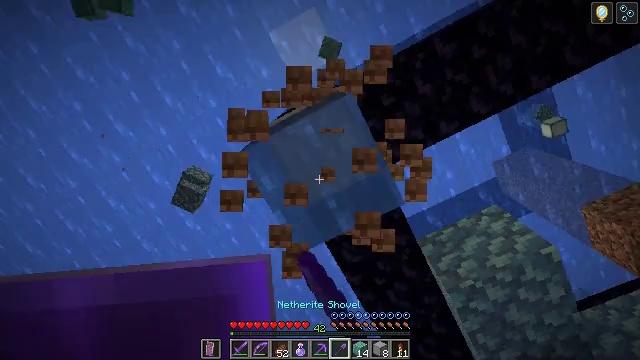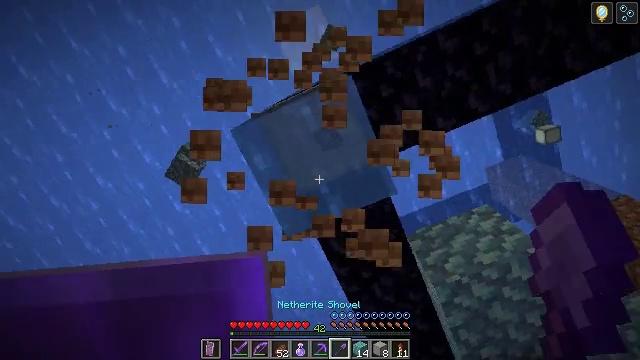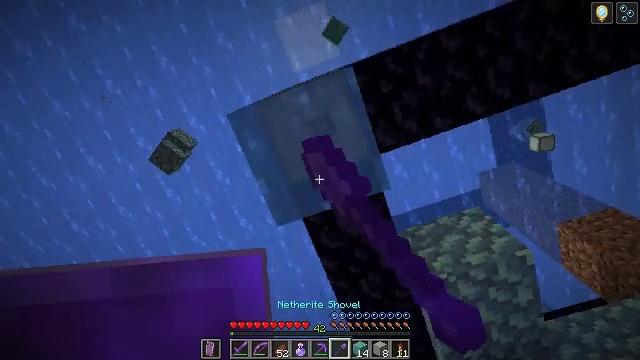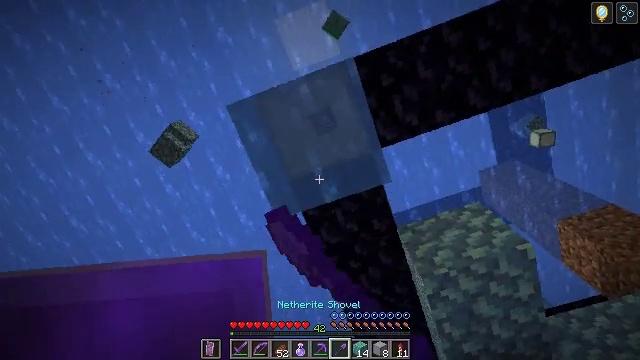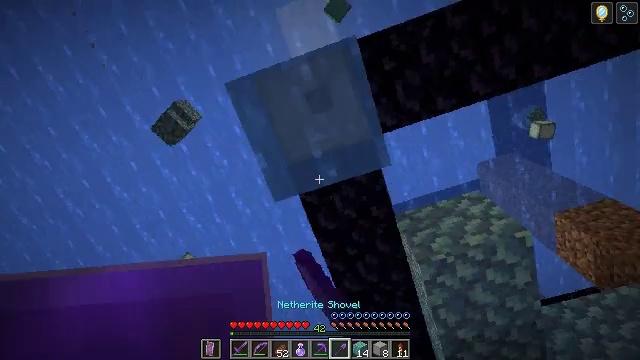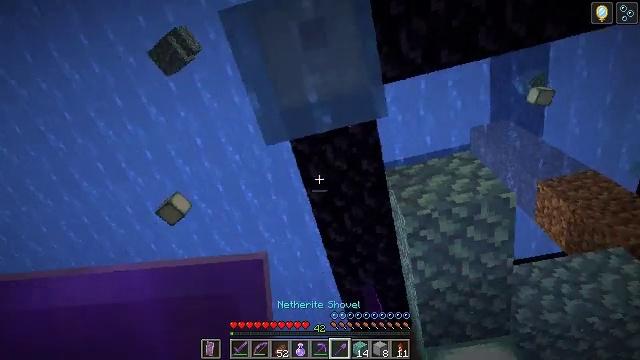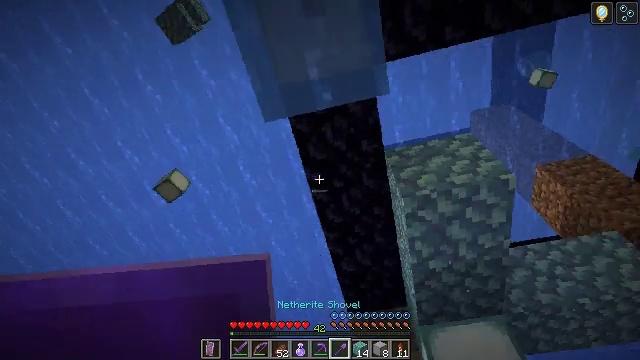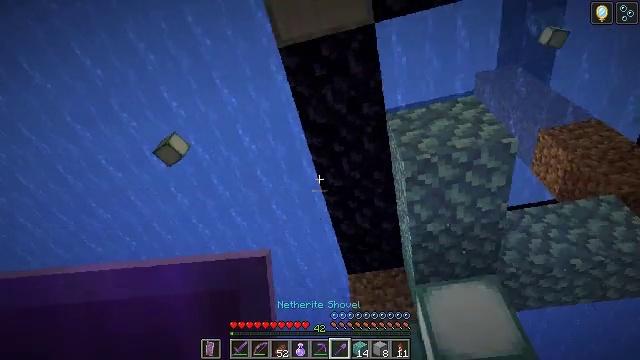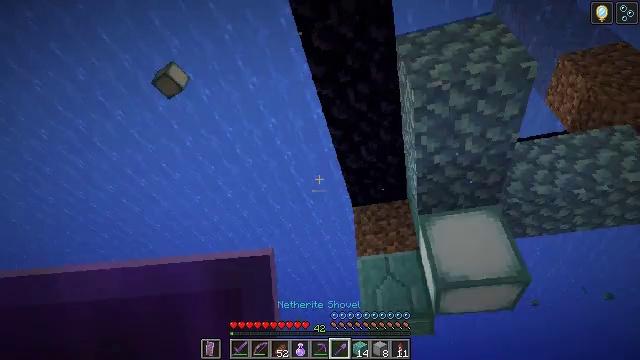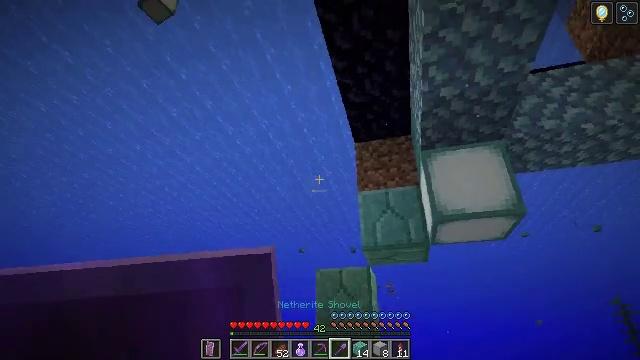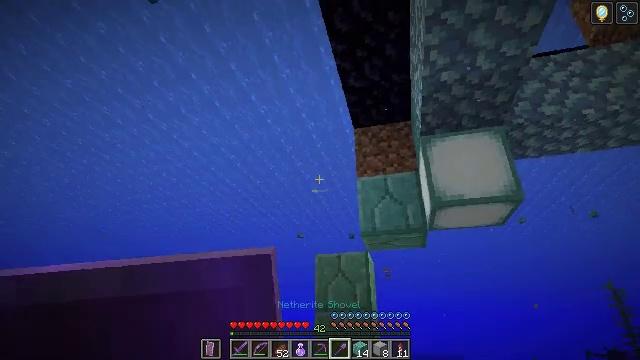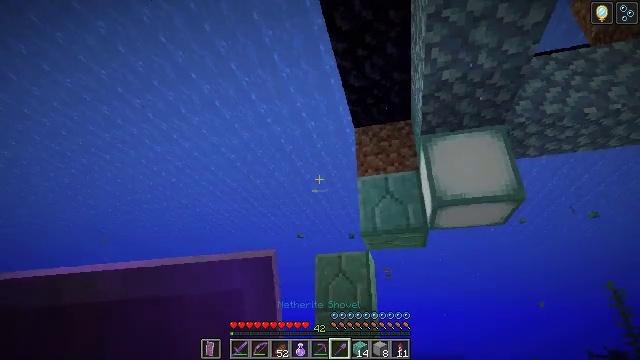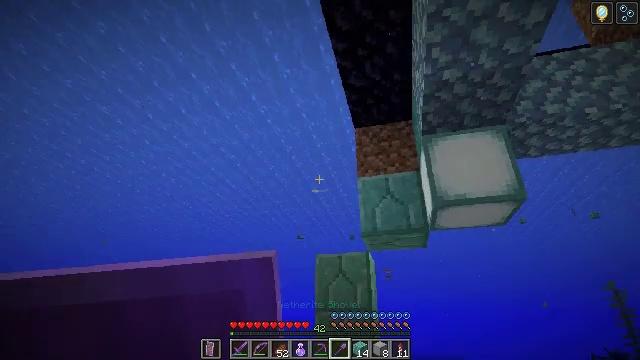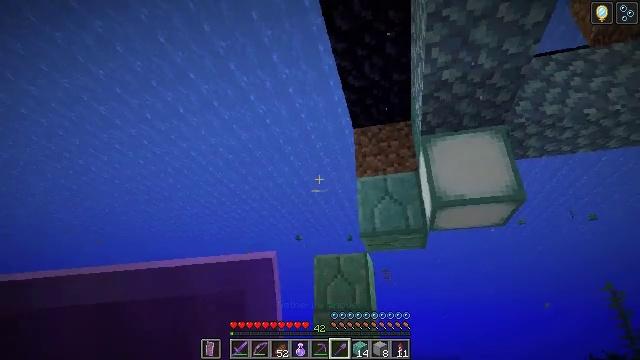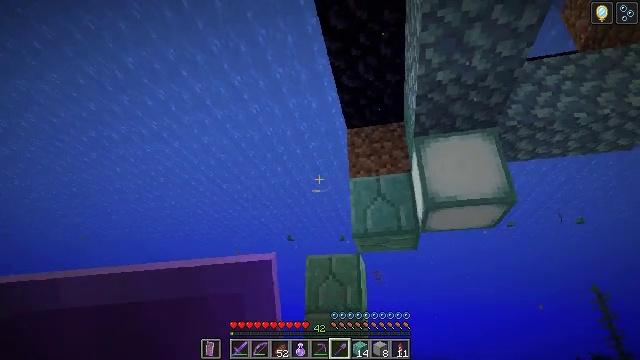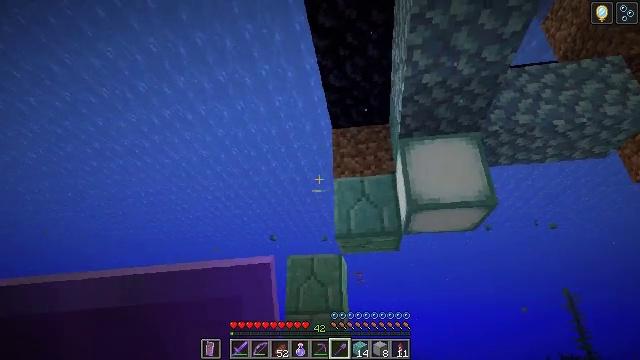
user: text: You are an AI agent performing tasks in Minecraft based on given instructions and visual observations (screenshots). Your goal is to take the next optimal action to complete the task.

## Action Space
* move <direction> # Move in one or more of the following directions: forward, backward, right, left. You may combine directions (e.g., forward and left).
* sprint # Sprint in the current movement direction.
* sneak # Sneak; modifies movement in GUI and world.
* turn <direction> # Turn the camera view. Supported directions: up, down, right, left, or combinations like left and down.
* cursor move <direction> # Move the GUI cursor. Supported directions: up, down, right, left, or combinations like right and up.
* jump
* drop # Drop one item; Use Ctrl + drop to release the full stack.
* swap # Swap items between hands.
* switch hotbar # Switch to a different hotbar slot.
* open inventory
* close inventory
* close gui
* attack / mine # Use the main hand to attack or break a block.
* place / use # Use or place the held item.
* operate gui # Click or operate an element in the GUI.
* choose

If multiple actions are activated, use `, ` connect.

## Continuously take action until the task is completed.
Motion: motion action
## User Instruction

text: Collect prismarine bricks.
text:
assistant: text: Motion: move forward, turn right, attack / mine
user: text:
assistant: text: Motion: move forward, turn right, attack / mine
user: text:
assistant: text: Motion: move forward, attack / mine
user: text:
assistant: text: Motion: turn right and down, attack / mine
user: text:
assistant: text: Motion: turn right and down
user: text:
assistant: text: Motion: turn down
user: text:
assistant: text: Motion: turn down
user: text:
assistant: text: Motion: turn left and down
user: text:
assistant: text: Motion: turn down
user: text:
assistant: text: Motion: turn down
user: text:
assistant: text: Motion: no_op
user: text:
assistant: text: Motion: no_op
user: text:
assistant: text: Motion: move forward
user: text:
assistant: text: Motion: move forward, turn right
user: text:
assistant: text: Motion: move forward, turn right
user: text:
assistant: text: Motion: move forward
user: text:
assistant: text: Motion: move forward
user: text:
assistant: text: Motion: move forward
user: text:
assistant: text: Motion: move forward
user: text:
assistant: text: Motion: move forward
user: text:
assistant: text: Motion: move forward
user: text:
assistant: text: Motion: move forward
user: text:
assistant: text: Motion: no_op
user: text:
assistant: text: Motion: no_op
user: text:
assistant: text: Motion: no_op
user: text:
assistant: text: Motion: no_op
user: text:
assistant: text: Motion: no_op
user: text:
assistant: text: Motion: no_op
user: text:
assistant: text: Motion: no_op
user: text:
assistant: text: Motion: turn down